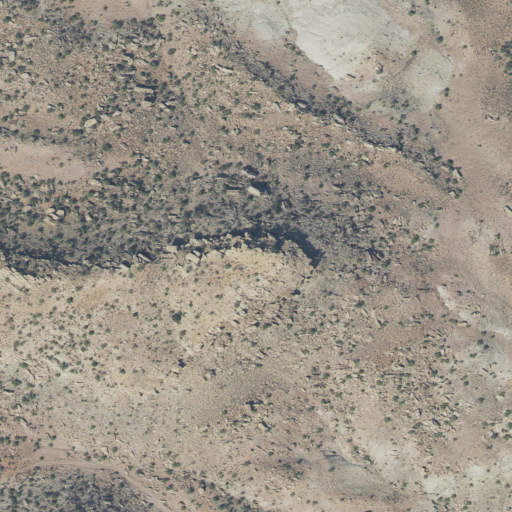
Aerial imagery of mountain in Utah named Buckhorn Mesa containing shrub and evergreen forest